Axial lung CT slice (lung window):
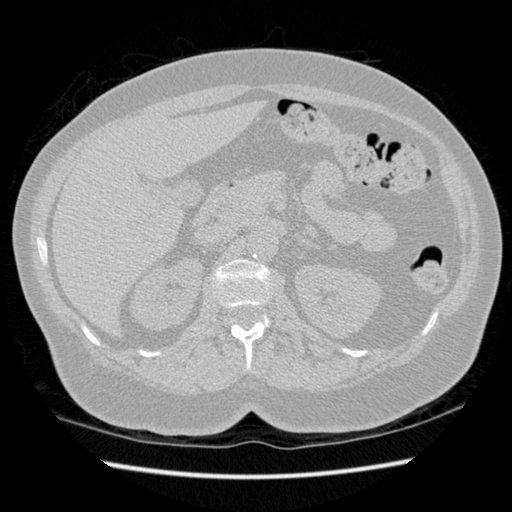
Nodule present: no